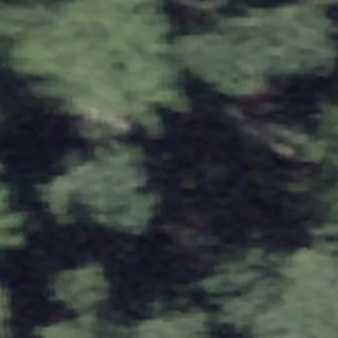
Label: other